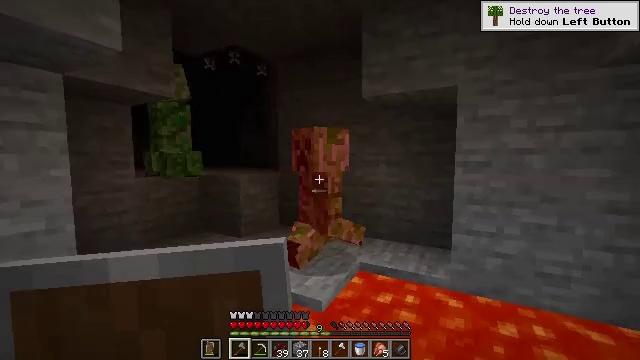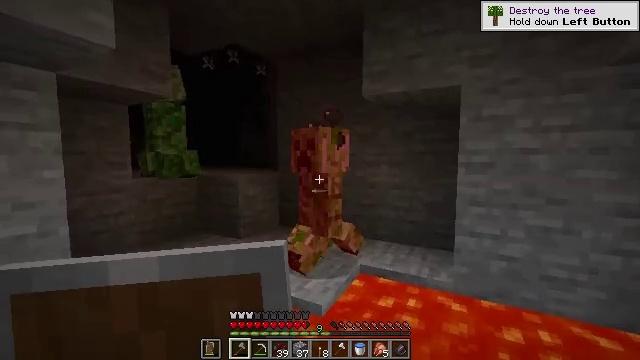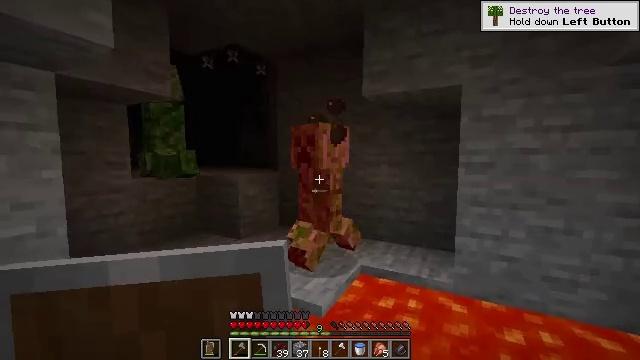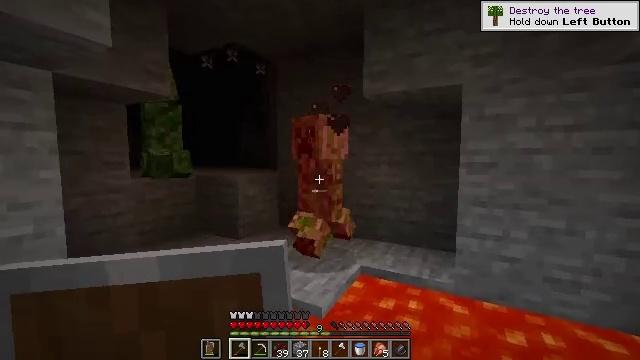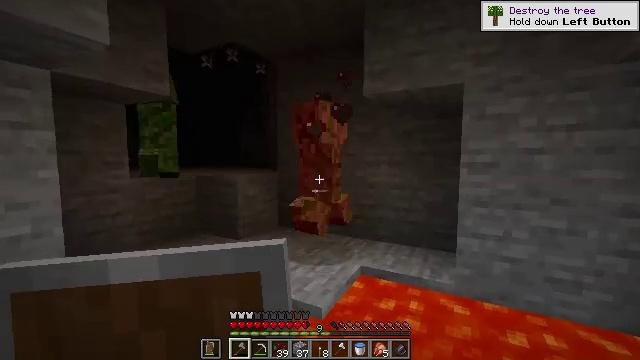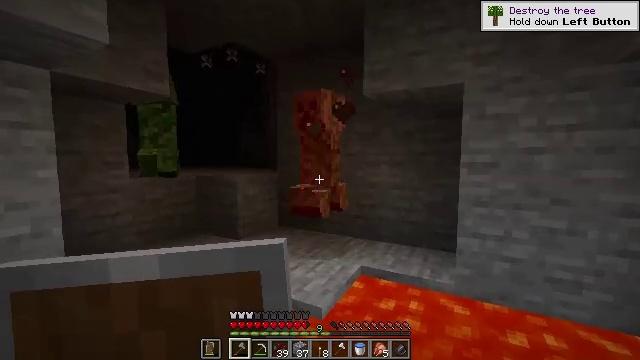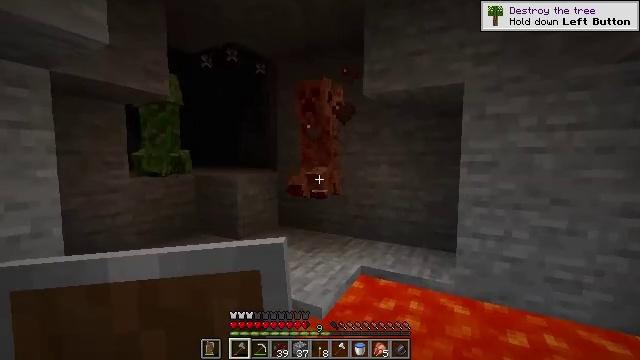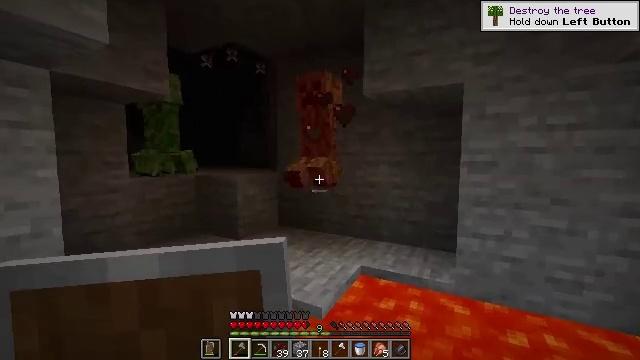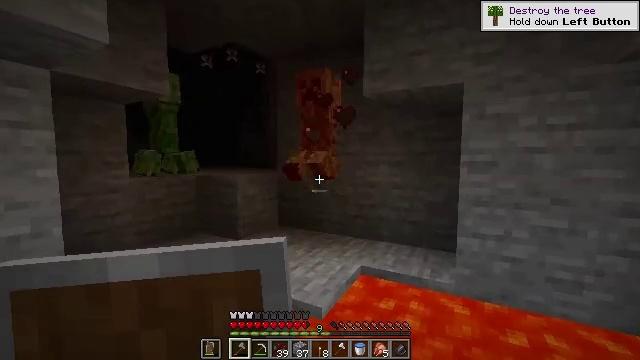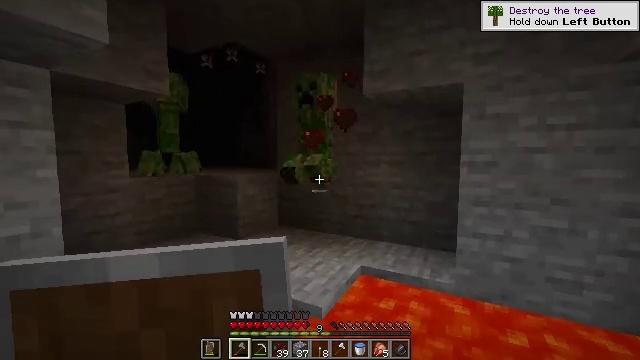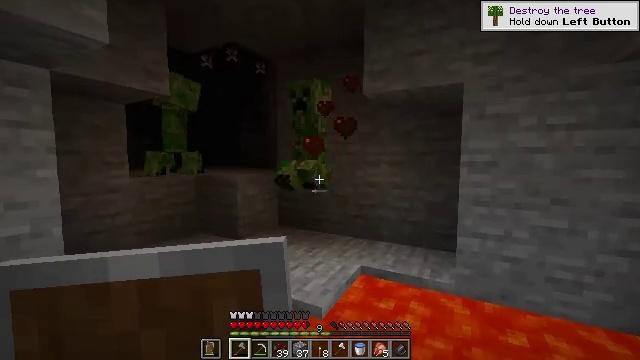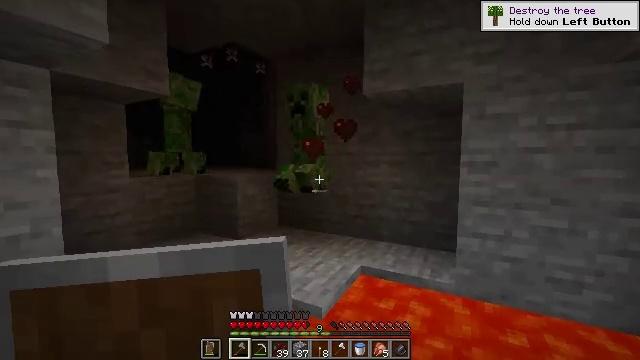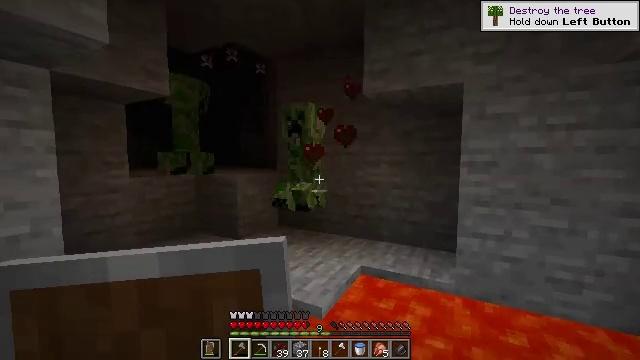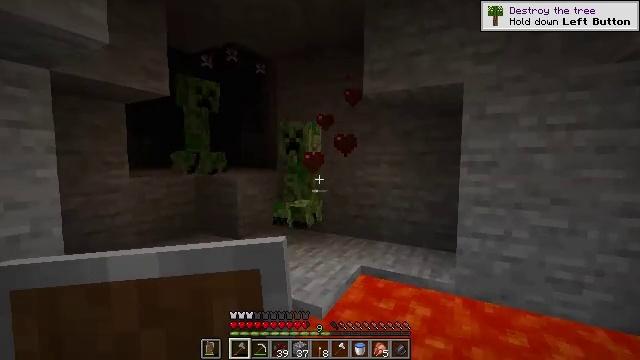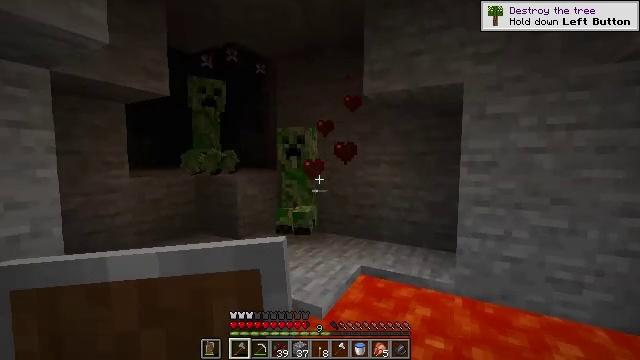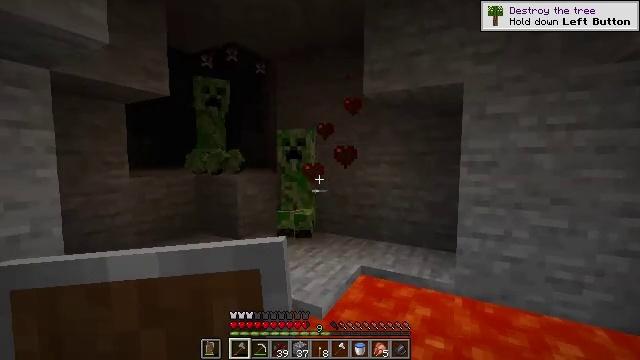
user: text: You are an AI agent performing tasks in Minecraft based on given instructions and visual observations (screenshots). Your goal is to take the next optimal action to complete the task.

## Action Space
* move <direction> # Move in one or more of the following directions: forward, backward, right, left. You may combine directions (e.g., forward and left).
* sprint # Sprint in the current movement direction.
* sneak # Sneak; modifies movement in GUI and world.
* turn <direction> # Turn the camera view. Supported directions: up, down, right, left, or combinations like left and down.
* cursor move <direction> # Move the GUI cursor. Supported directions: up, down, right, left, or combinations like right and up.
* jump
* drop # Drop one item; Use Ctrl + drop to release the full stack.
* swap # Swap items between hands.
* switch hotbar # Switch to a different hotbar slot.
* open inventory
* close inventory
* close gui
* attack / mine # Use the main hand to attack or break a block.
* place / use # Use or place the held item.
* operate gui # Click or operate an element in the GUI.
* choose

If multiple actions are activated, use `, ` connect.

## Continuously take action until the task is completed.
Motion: motion action
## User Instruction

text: Defeat the creeper.
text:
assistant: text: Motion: move forward, sneak
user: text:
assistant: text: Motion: sneak
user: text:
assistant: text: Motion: sneak
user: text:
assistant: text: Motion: sneak
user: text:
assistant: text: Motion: sneak, attack / mine
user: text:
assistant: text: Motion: sneak, attack / mine
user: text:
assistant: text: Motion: sneak, attack / mine
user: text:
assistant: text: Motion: sneak
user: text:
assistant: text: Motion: sneak
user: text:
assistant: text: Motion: sneak
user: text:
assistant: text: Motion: sneak
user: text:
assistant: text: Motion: sneak
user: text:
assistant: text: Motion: sneak
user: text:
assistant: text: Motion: sneak
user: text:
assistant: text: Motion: sneak
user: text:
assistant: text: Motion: sneak
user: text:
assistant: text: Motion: sneak
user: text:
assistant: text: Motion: sneak
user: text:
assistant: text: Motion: sneak
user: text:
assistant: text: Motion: sneak, turn left
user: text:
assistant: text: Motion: sneak
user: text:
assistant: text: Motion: sneak
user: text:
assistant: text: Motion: sneak
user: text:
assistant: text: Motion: sneak, turn left and up
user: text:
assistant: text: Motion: sneak, turn left
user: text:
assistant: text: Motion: sneak, attack / mine
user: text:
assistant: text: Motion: sneak, attack / mine
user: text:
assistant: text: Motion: sneak, attack / mine
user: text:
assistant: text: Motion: sneak
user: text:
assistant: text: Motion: sneak, attack / mine